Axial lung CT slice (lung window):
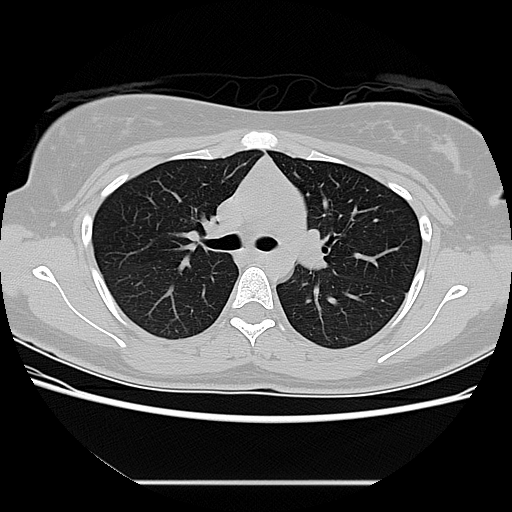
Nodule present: no